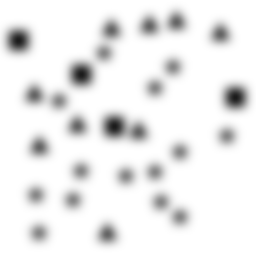
Squares: 4
Triangles: 9
Stars: 14
Total shapes: 27